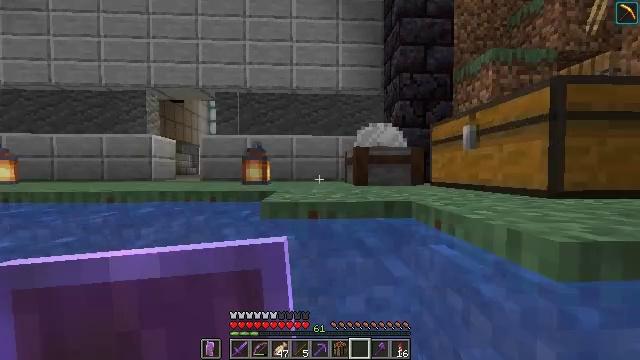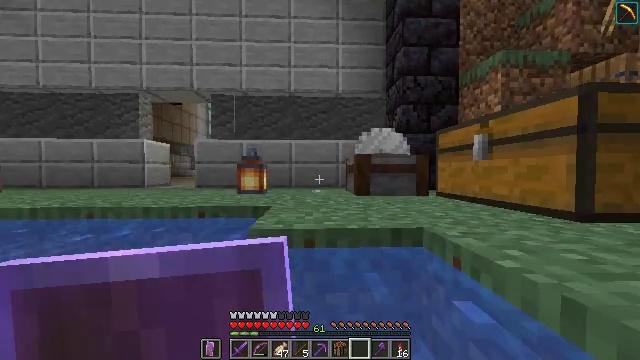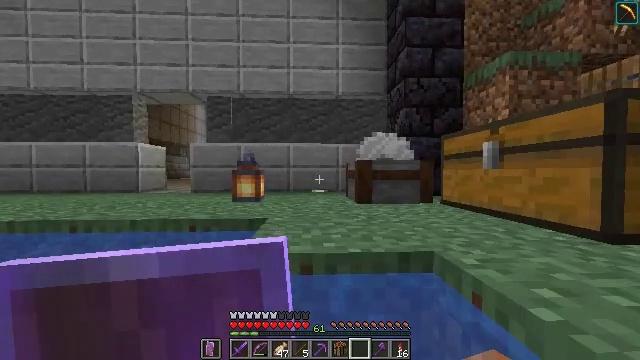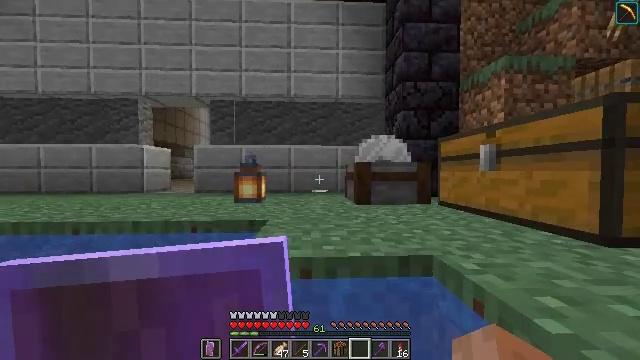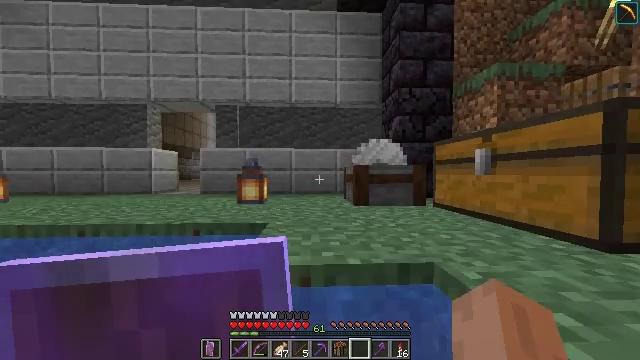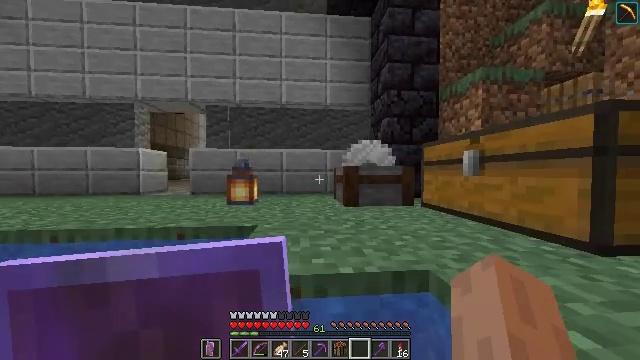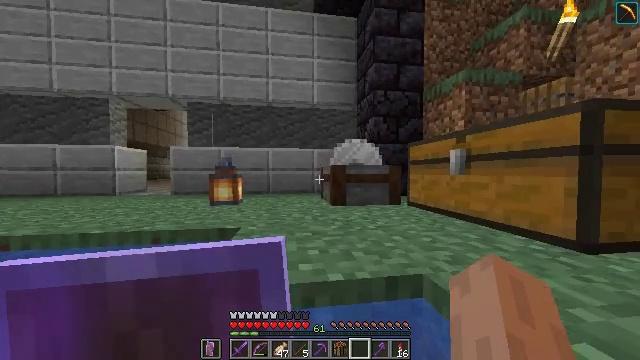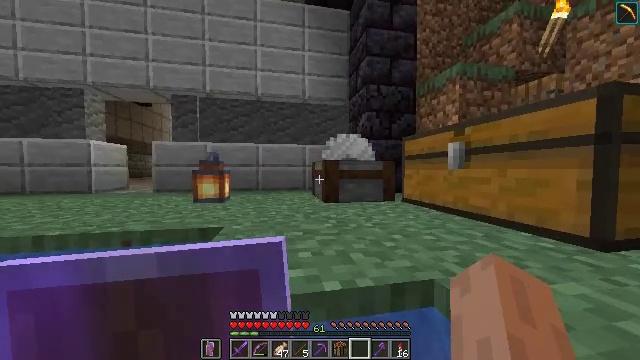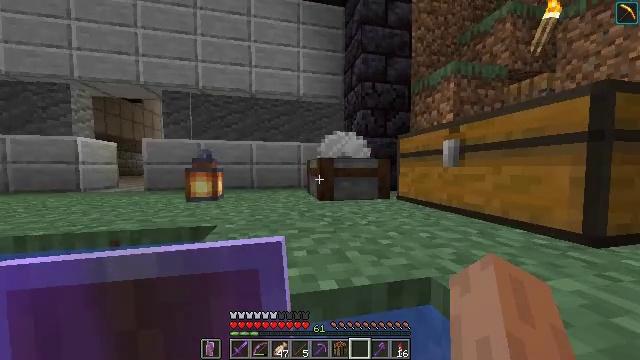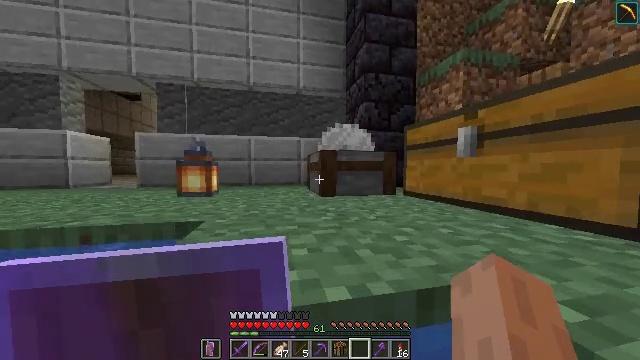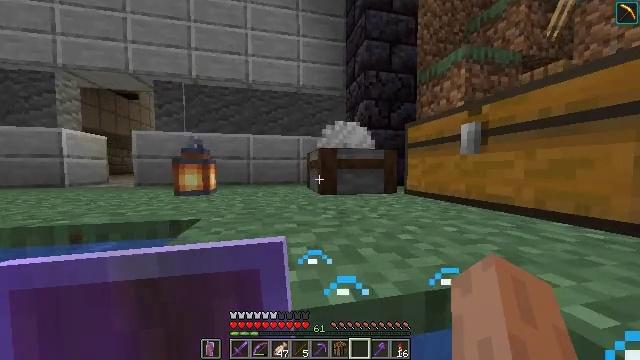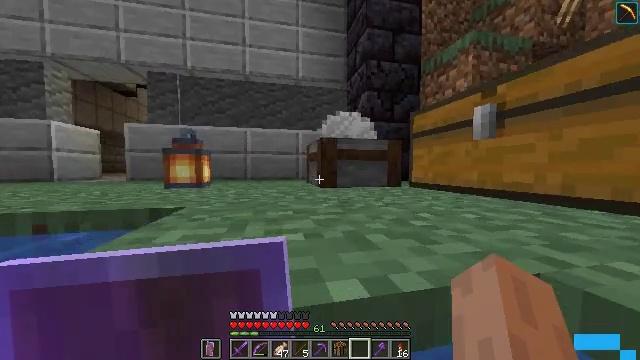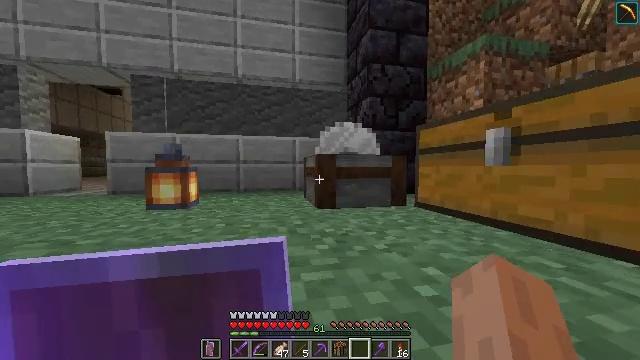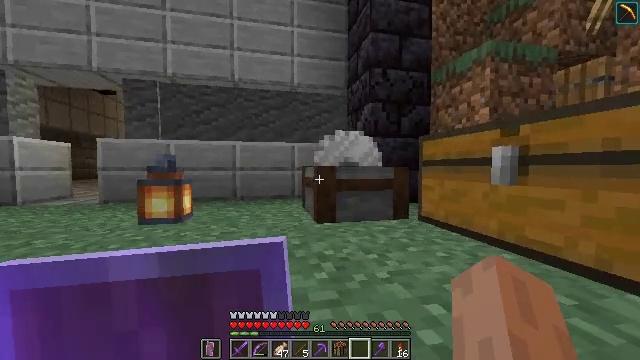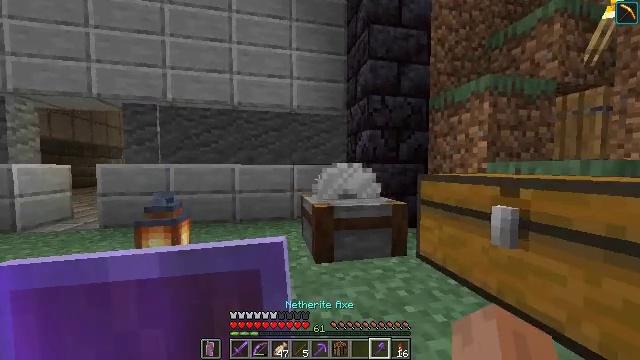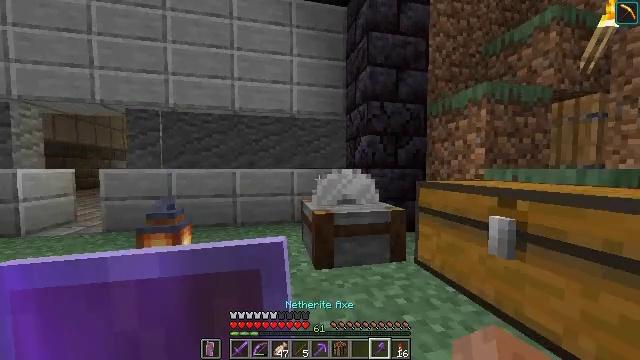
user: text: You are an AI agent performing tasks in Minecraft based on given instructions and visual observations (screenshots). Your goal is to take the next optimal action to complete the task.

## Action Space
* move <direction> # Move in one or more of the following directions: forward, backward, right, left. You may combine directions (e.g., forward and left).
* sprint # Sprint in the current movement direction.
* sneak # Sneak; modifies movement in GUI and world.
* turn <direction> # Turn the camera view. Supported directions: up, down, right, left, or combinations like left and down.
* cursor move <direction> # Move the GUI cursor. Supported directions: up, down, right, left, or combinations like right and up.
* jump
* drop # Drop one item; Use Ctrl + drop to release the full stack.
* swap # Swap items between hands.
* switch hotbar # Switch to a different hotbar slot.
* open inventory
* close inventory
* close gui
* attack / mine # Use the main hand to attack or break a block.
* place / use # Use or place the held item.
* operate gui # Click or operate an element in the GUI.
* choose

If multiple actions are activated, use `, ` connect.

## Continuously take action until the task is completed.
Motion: motion action
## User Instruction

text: Dismantle the stonecutter.
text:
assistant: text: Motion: move forward, sprint, jump
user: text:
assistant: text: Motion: move forward, sprint
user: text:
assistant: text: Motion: move forward, sprint
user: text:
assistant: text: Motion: move forward, sprint
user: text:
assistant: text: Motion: move forward, sprint, turn right
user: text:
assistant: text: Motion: move forward, sprint, turn right
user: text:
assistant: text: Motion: move forward, sprint, turn right
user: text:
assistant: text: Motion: move forward, sprint, turn right
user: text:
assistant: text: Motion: move forward, sprint
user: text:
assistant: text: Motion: move forward, sprint
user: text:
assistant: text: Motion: move forward, sprint
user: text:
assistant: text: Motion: move forward, sprint, jump
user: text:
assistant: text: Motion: move forward, sprint, jump
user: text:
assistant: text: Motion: move forward, sprint, jump
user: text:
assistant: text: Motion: move forward, sprint, jump
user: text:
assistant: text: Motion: move forward, sprint, jump
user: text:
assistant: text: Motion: move forward, sprint
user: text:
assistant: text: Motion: move forward, sprint
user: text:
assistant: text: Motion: move forward, sprint
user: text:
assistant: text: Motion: move forward, sprint, turn down
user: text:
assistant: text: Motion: move forward, sprint, turn down
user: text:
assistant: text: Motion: move forward, sprint, turn down
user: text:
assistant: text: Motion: move forward, sprint, turn right and down
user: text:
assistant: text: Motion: move forward, sprint, turn right and down
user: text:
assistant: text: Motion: move forward, sprint, turn down
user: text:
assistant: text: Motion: move forward, sprint
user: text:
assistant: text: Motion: move forward
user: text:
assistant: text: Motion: turn down
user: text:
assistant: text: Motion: no_op
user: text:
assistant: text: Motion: no_op